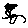
Label: flower